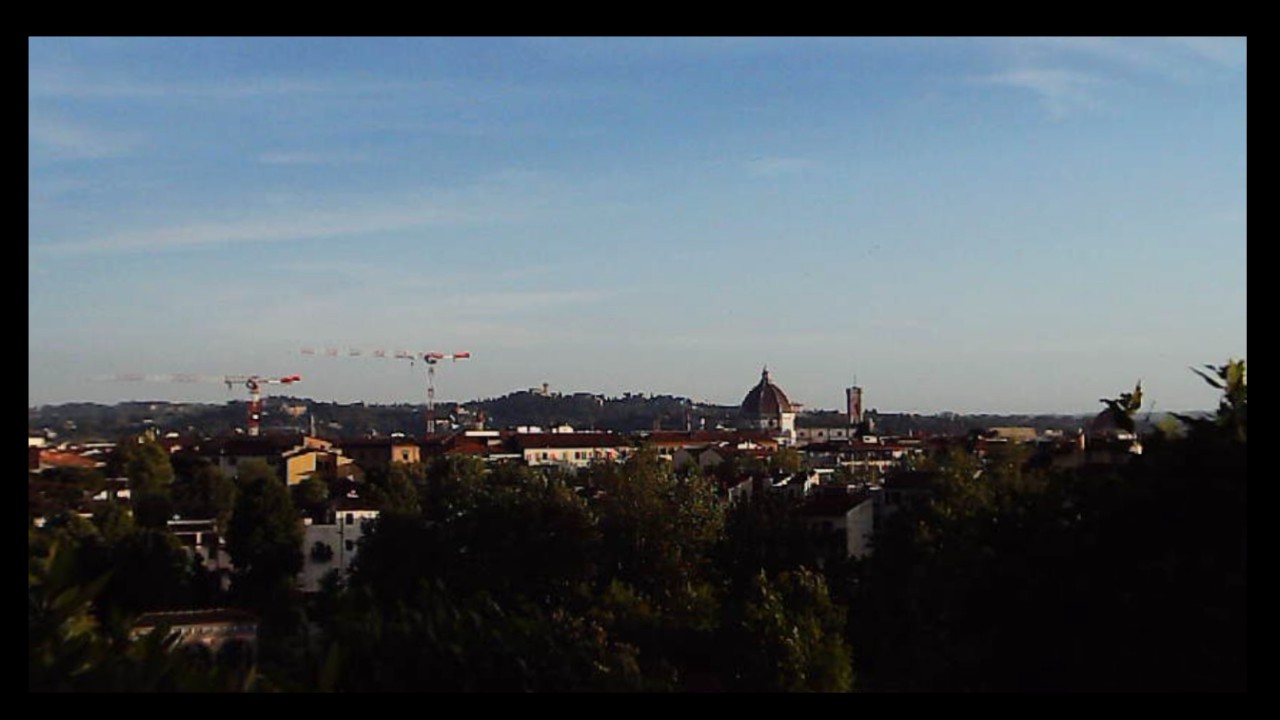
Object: DarwinFPV cineape20